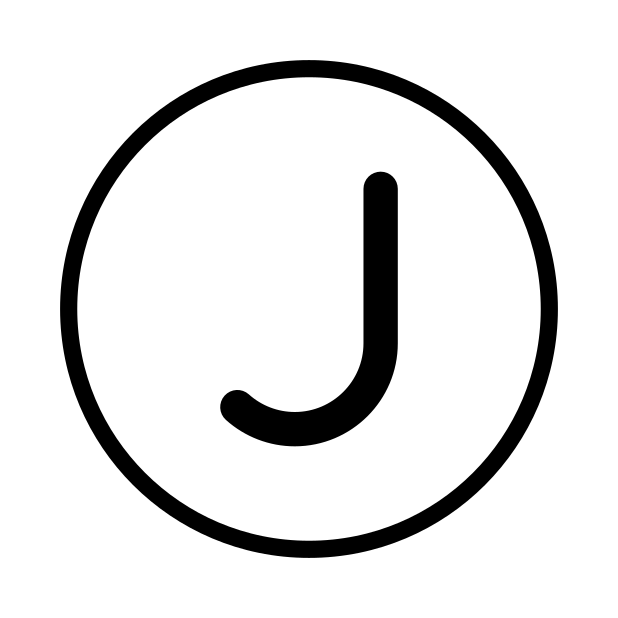
regional indicator J